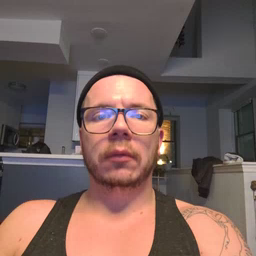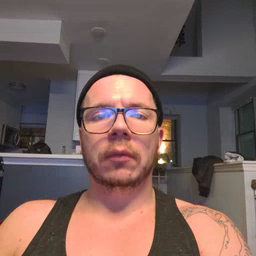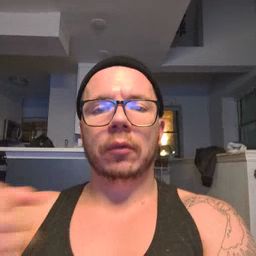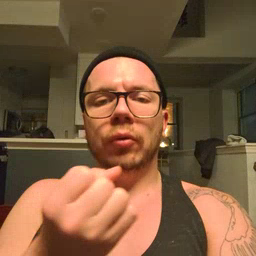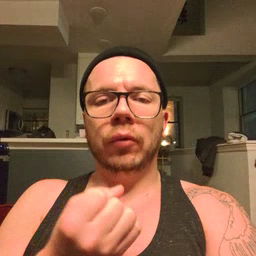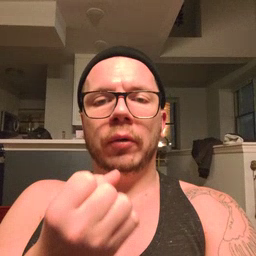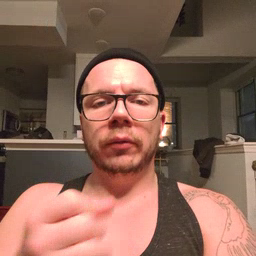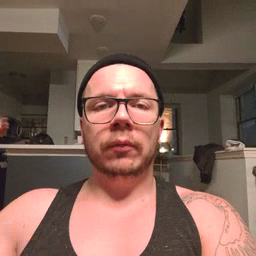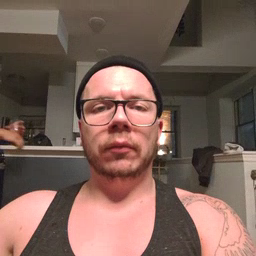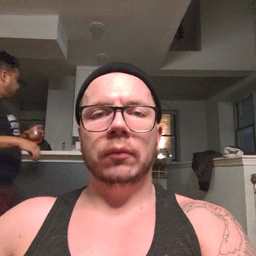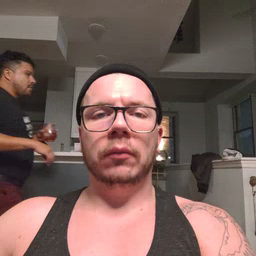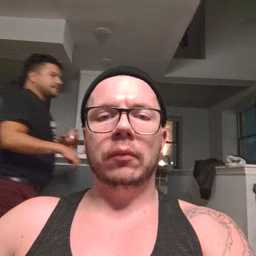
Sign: drawer